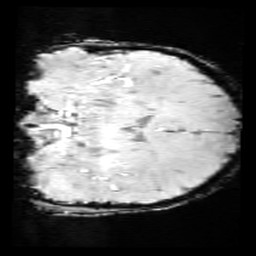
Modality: SWI
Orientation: coronal
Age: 9
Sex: female
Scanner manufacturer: siemens
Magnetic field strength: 3 T
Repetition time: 0.027 s
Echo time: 0.02 s